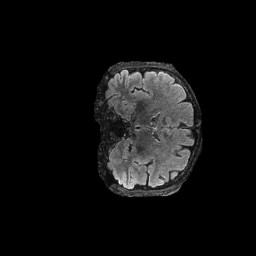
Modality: FLAIR
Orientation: coronal
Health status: ill
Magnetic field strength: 3 T